Aerial crown-view tile of a tropical tree (Barro Colorado Island, Panama), acquired 20240813:
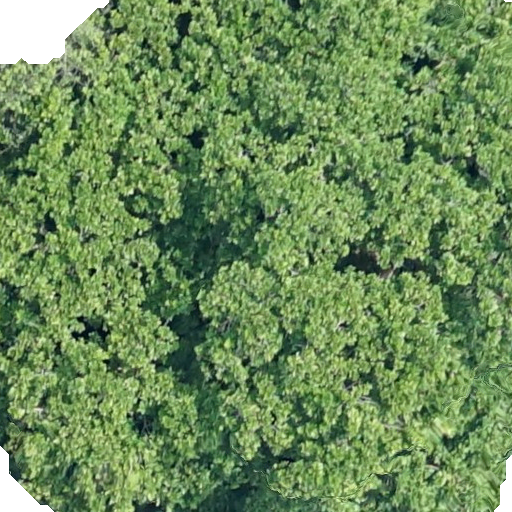
Species: Anacardium excelsum
GBIF accepted scientific name: Anacardium excelsum
Crown area: 575.34 m²